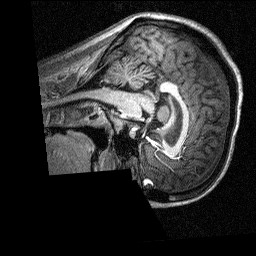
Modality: T1w
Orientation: sagittal